Point out the variations between the two images.
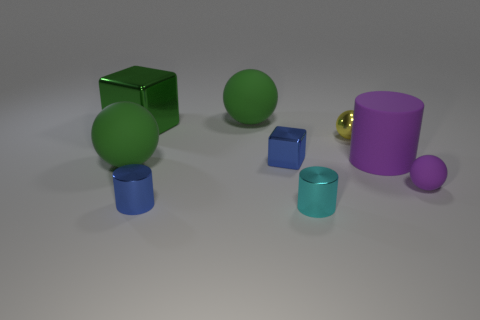
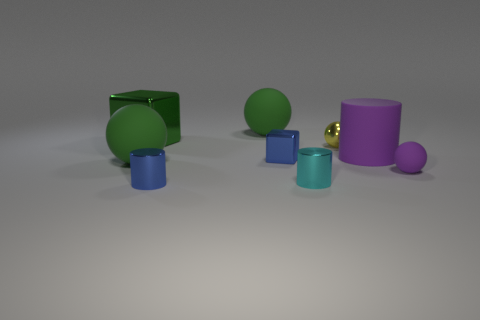
the big green rubber sphere that is behind the shiny sphere changed its location
the big green matte ball that is behind the blue metal block moved
the large green matte sphere that is behind the purple cylinder is in a different location